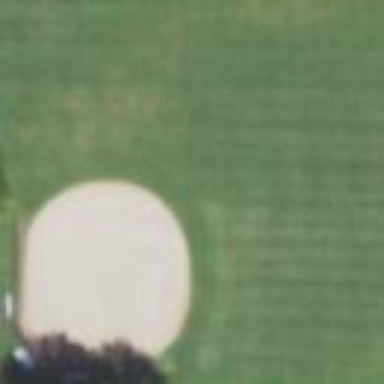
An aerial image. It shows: Baseball pitch for leisure land.